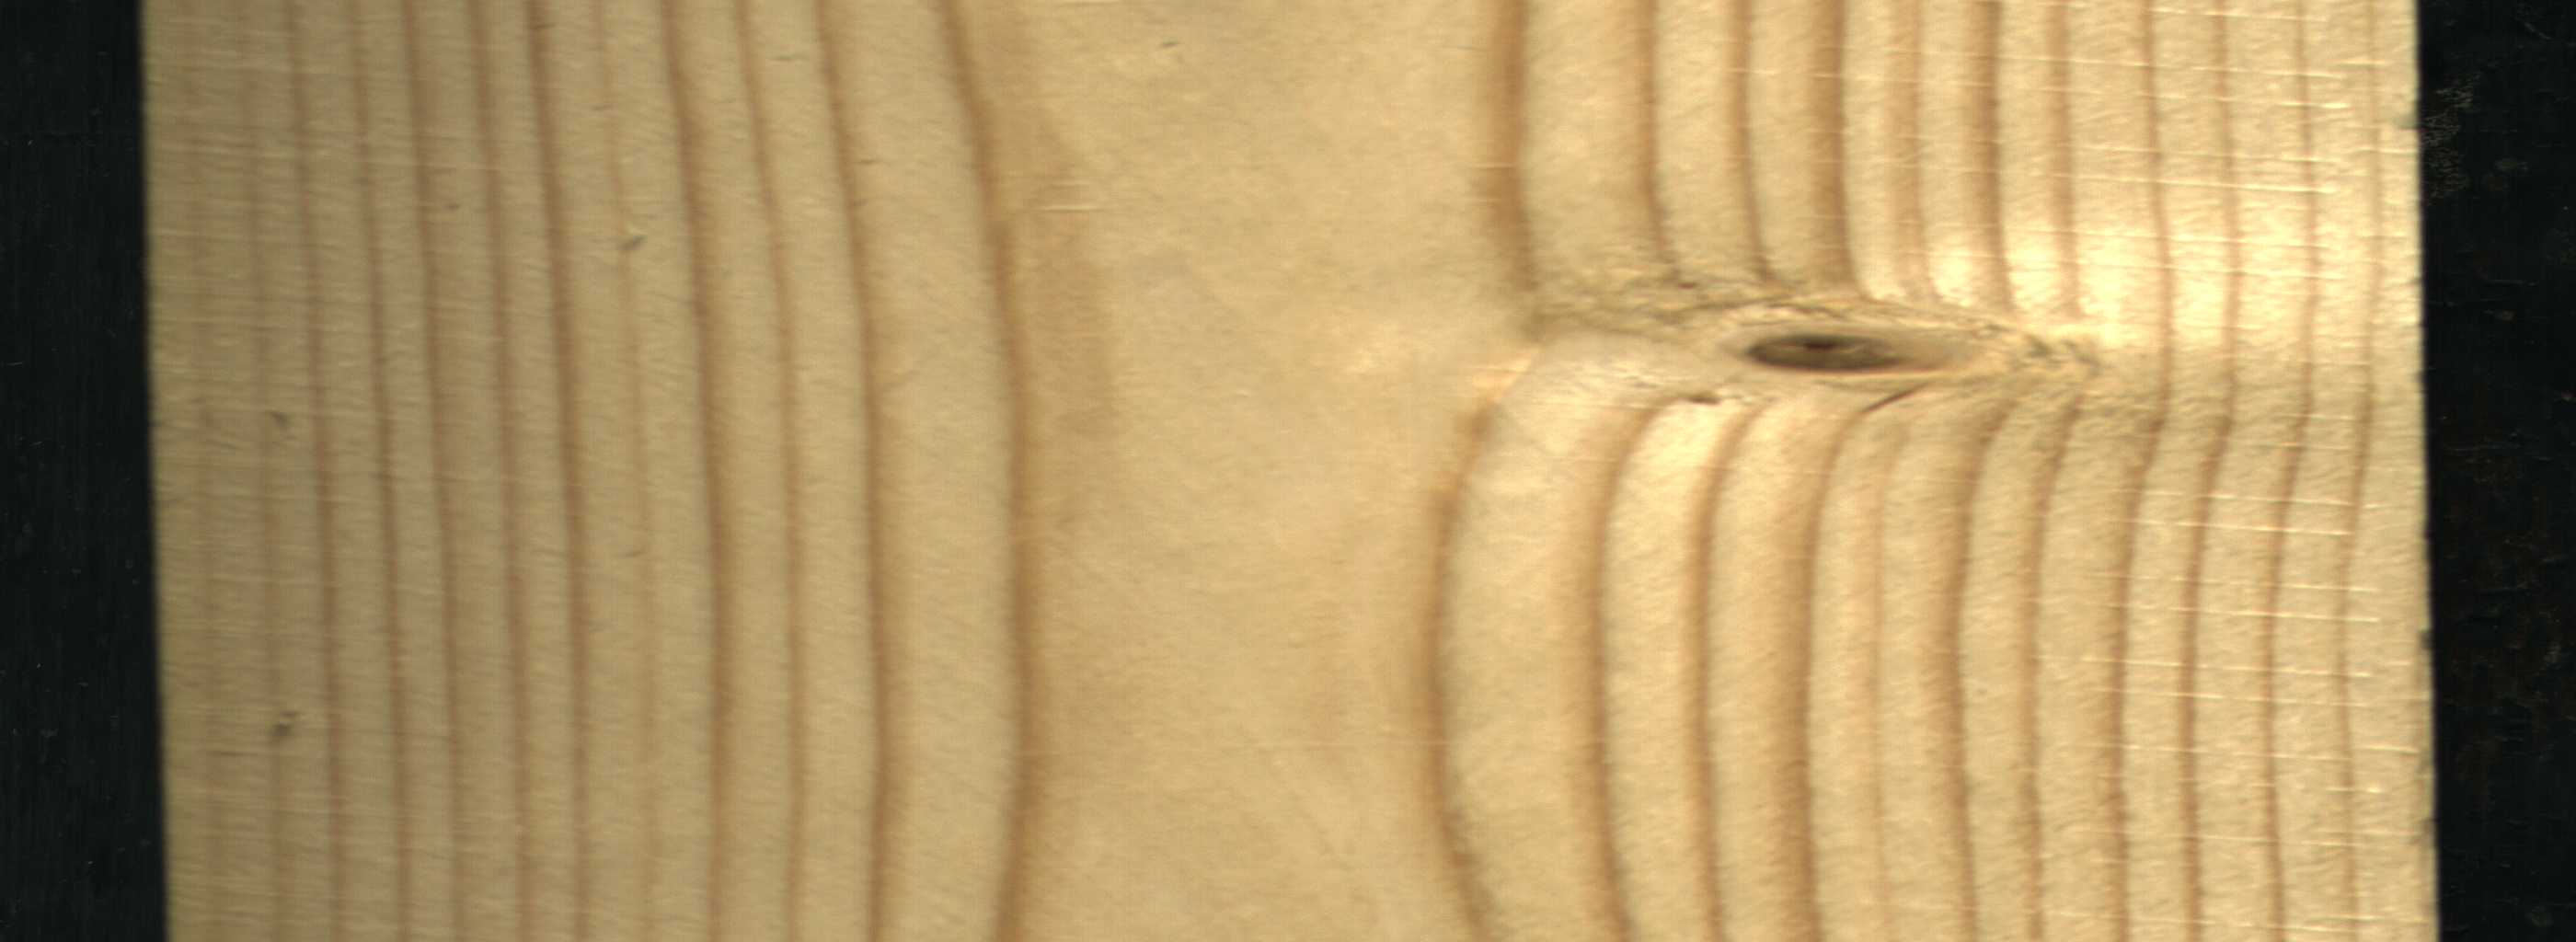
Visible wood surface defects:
Live_Knot